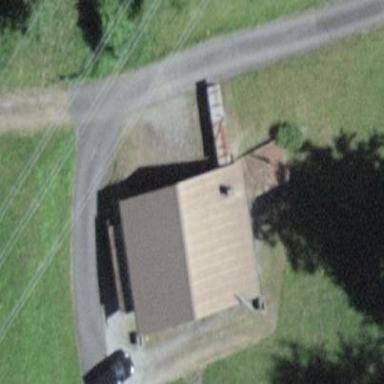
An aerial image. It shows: Rural barn.